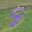
Label: 9